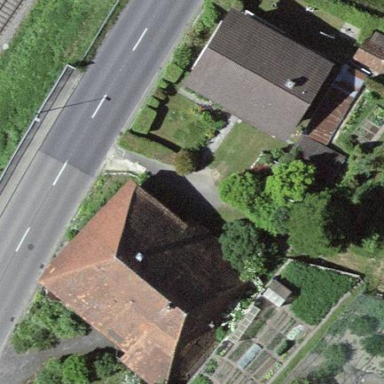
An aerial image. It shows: Farm building.